Field crop: tomato
Growth stage: 2
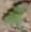
Species: solanum